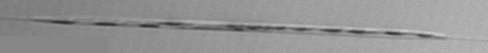
Label: Rhizosolenia